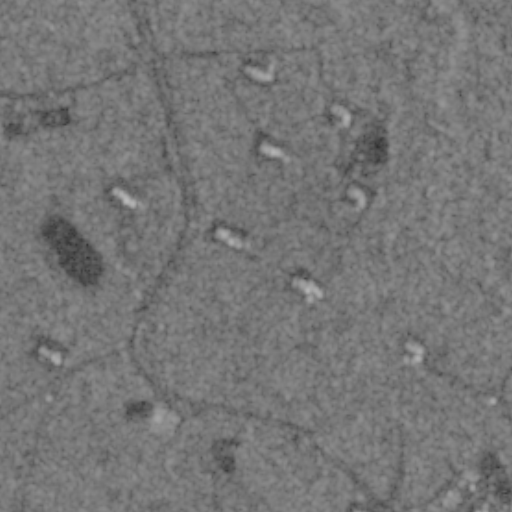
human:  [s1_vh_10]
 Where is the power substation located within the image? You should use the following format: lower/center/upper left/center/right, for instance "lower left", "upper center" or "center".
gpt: The power substation is located in the lower left of the image.
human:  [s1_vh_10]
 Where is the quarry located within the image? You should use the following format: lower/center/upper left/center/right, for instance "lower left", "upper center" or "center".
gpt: There is no quarry in the image.

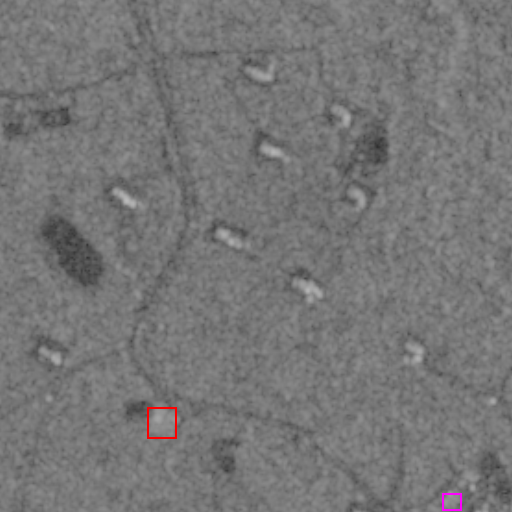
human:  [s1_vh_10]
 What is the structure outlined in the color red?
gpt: The structure outlined in red is a power substation.
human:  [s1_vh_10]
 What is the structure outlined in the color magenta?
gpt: The structure outlined in magenta is a building.
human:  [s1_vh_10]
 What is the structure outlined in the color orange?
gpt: There is no orange outline.